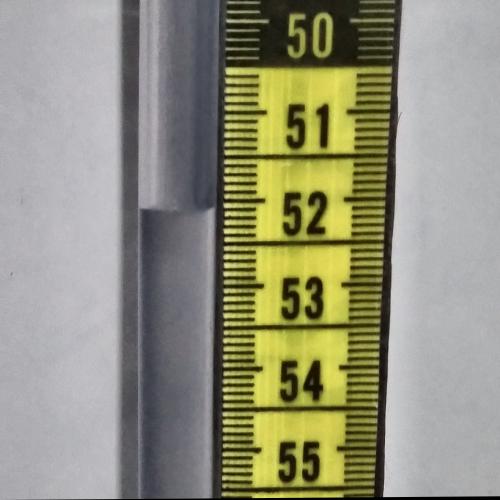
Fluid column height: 52.1 cm